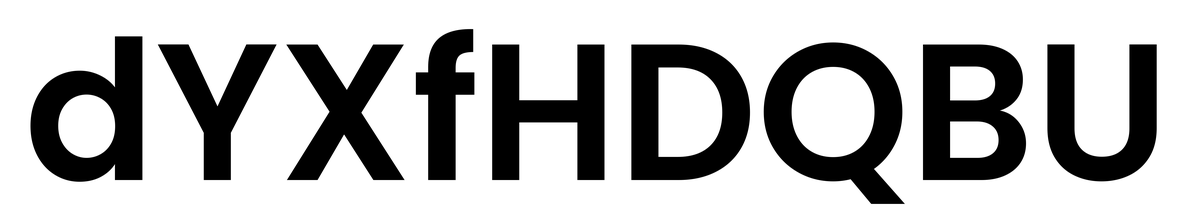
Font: Poppins-SemiBold